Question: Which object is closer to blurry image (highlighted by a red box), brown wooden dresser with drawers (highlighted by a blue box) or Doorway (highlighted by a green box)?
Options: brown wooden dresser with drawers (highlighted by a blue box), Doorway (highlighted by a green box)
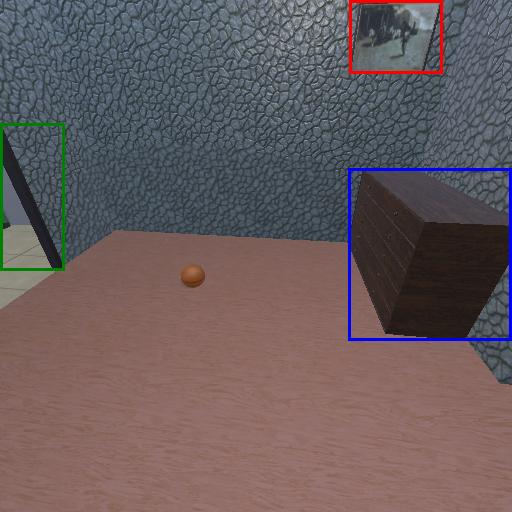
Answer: brown wooden dresser with drawers (highlighted by a blue box)